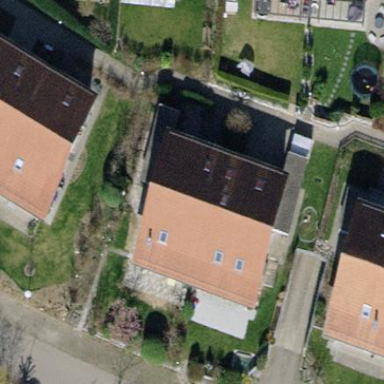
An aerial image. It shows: Semi-detached house with gabled roof.